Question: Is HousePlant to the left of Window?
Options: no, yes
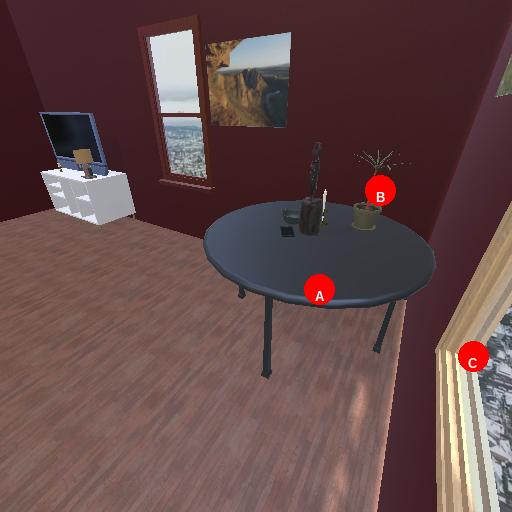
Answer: no